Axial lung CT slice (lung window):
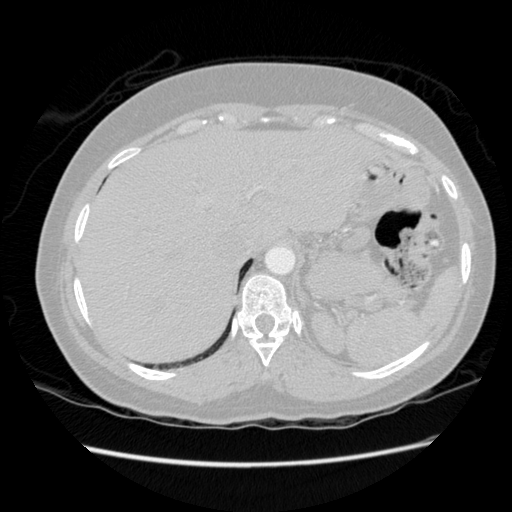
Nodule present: no